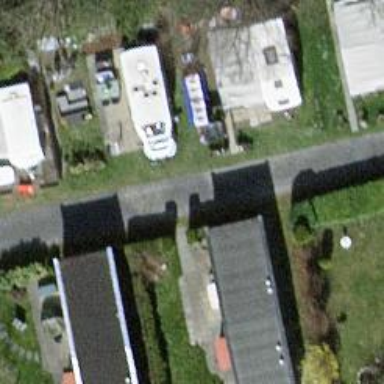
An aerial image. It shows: Static caravan.